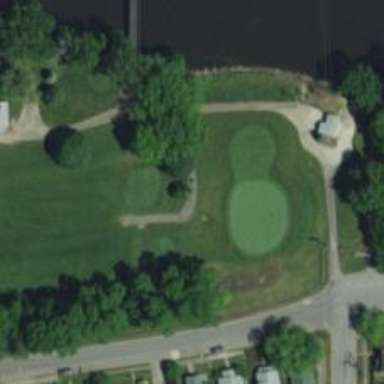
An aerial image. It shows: Service road used as golf cart path.